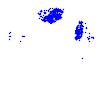
Particle: proton